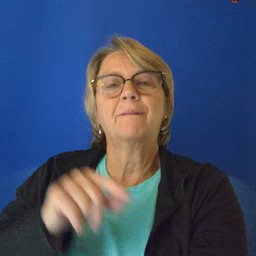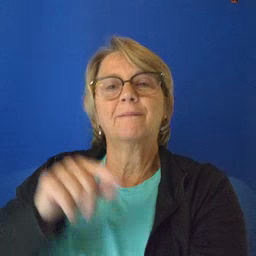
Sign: up